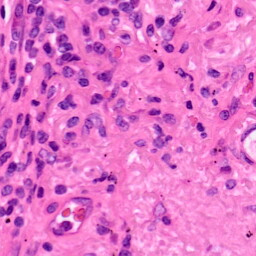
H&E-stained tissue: Lung